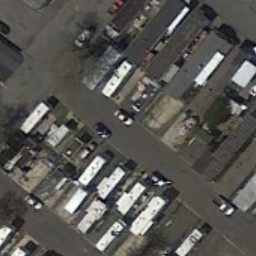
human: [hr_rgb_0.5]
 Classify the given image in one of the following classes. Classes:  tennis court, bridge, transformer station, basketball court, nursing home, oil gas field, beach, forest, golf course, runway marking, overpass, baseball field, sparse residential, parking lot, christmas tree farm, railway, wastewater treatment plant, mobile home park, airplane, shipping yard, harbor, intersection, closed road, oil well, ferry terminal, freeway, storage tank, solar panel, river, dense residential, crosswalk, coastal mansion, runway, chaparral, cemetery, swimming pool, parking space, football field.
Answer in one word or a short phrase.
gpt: mobile home park